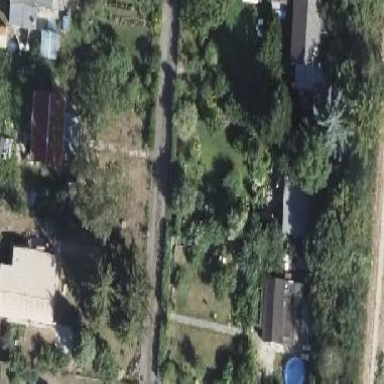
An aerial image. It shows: Plot in the allotments.